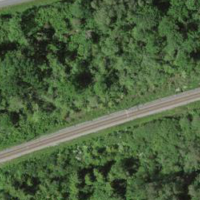
EUNIS habitat code: 41
Species observed at this site:
Dryobates minor
Sylvia borin